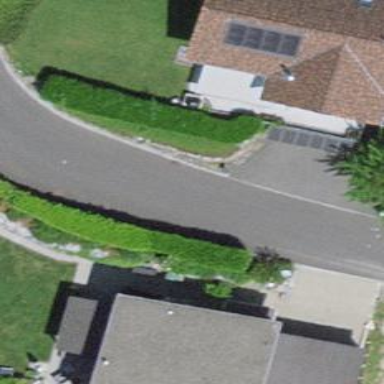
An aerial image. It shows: Hedge acting as barrier.